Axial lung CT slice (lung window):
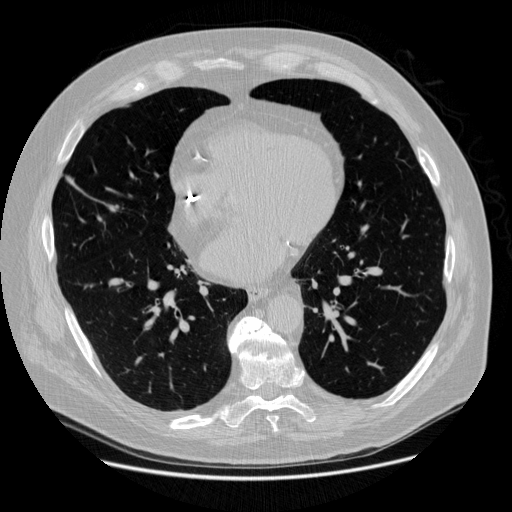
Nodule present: no